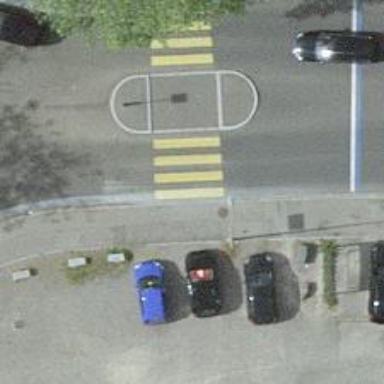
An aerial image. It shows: Kerb barrier.